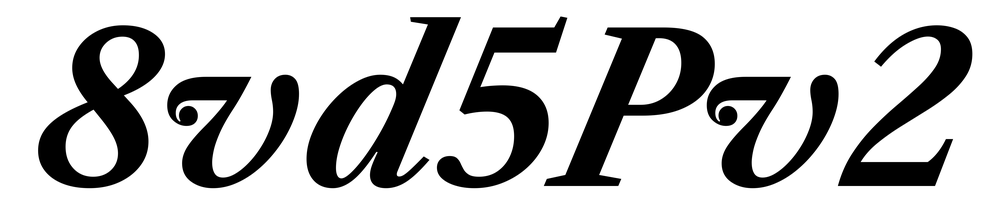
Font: LibreCaslonText-Italic_Bold_Italic